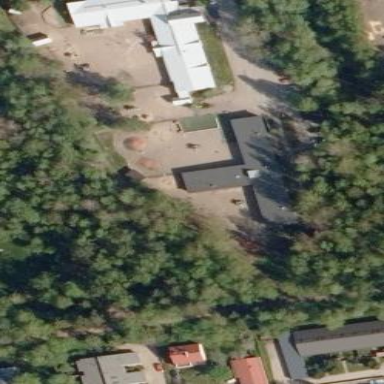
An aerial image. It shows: Skillion-roofed kindergarten building.